Interaction volume radius: 10 \u00c5
Interaction volume height: 20 \u00c5
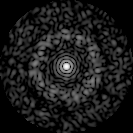
Disorder parameter: 0.844